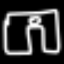
Label: pants